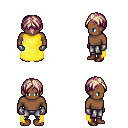
a pixel art fantasy rpg character, male body template, human, dark skin, yellow cape, metal pants, white blonde parted hairstyle, metal gloves, brown shoes, four views (front, back, left, right), 2x2 character sprite sheet, small pixel art, hard edges, no anti-aliasing